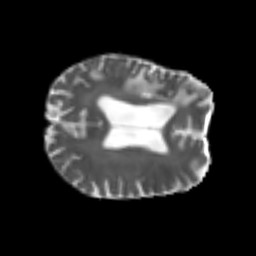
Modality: T2w
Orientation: axial
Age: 71
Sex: male
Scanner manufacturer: siemens
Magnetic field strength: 3 T
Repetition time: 4.987 s
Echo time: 0.0792 s